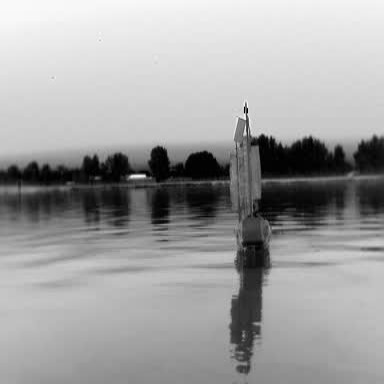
There is a sailboat in the infrared image.